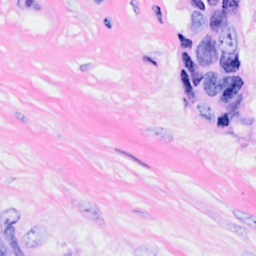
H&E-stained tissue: Breast